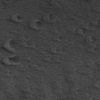
Atmospheric dust classification: not_dusty